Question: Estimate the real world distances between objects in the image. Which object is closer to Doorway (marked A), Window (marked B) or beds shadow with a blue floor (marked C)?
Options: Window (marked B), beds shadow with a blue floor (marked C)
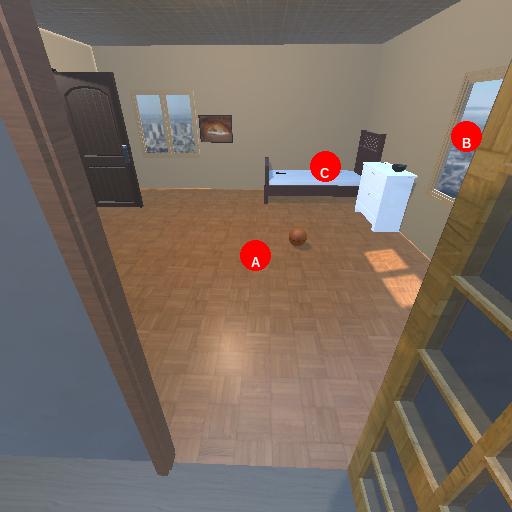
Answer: Window (marked B)